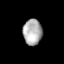
Tissue: lung
Cell type: T cells
Senescence score: 0.2142
Nuclear area (px): 481
Mean DAPI intensity: 173.545